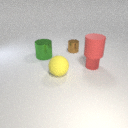
small red metal cylinder behind large yellow rubber sphere